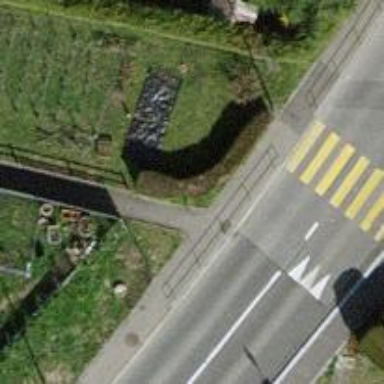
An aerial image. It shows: Platform for public transport is situated by the road.